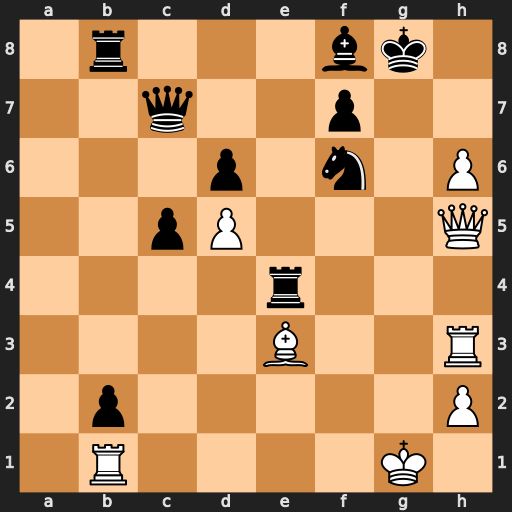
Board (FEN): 1r3bk1/2q2p2/3p1n1P/2pP3Q/4r3/4B2R/1p5P/1R4K1
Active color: w
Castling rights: -
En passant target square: -
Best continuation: Qg5+ Kh7 Qf5+